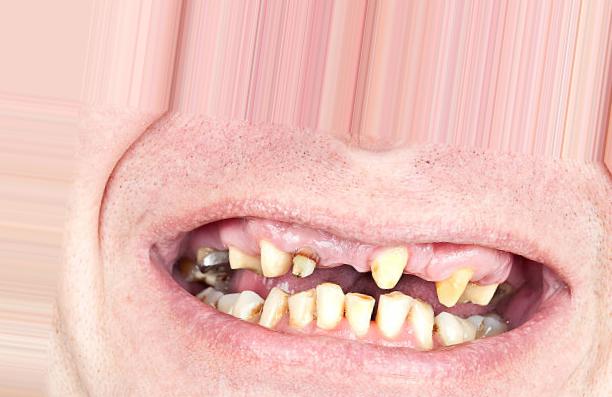
Condition: Caries